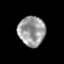
Tissue: prostate
Cell type: Fibroblasts
Senescence score: 0.329
Nuclear area (px): 786
Mean DAPI intensity: 154.692